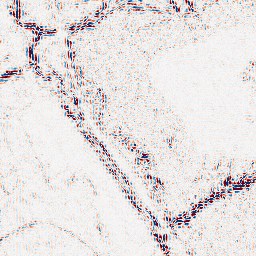
Category: wavelet
Decomposition family: wavelet_biorthogonal
Decomposition parameters: wavelet: bior3.5
level: 2
Upsampling method: sinc_blackman
Upsampling parameters: scale: 2
kernel_size: 8
Upsampling scale: 2